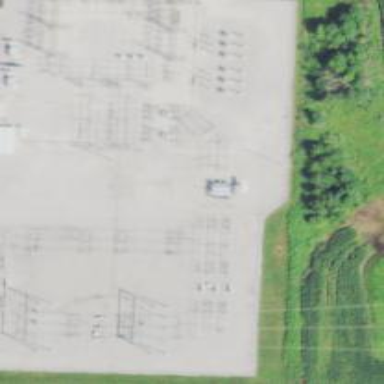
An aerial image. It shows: Switch for power supply.